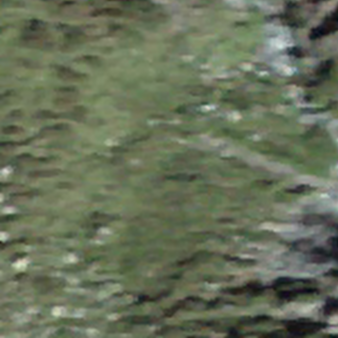
Label: other